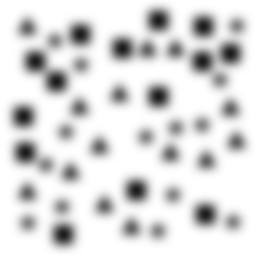
Squares: 14
Triangles: 14
Stars: 14
Total shapes: 42